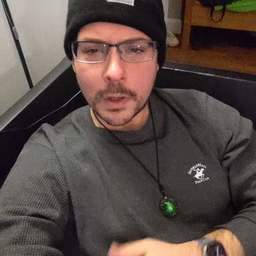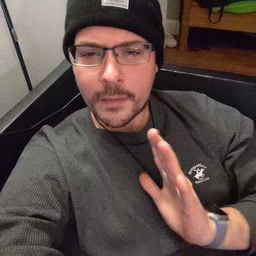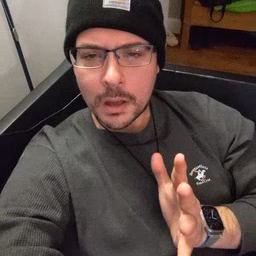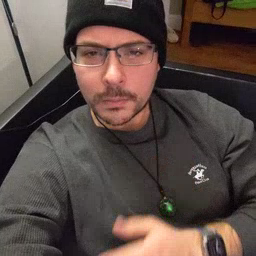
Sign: fine